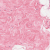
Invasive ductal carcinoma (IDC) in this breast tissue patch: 0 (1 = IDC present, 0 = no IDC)